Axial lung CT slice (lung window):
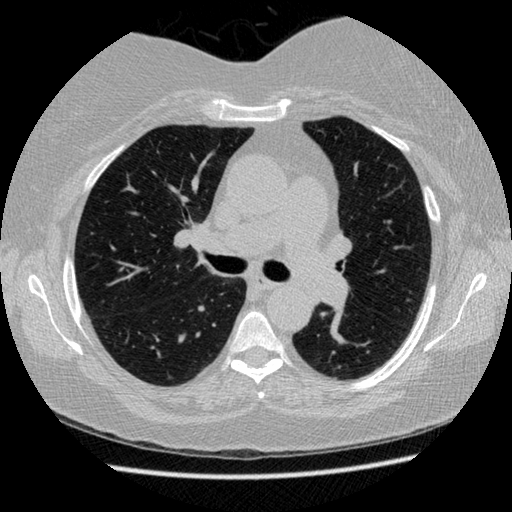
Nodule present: no